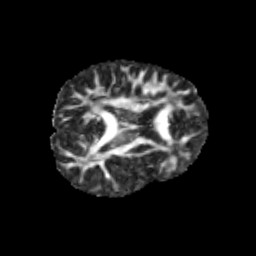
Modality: FA
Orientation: axial
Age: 13
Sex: male
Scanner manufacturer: siemens
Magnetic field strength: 3 T
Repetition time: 3.8 s
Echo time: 0.07 s